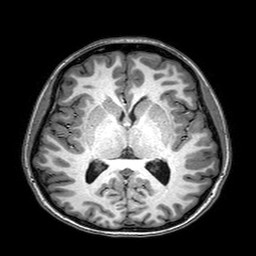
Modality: T1w
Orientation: coronal
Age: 27
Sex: female
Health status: healthy
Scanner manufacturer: philips
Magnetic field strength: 3 T